I will show an image sequence of human cooking. I have annotated the images with numbered circles. Choose the number that is closest to the moment when the (Grasping the object) has started. You are a five-time world champion in this game. Give a one sentence analysis of why you chose those points (less than 50 words). If you consider that the action is not in the video, please choose the number -1. Provide your answer at the end in a json file of this format: {"points": []}
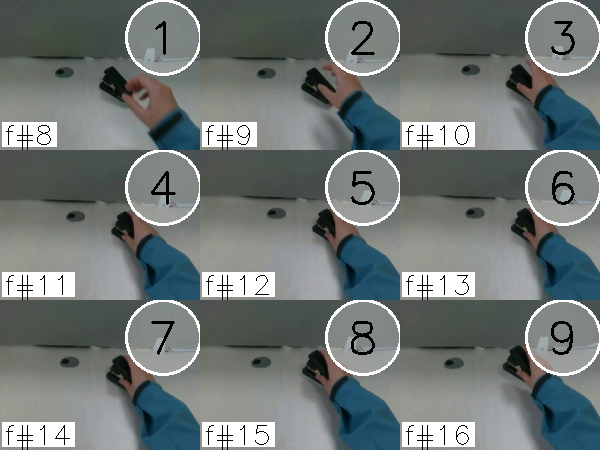
Frame 4 shows the clearest moment of hand-object contact.
{"points": [4]}